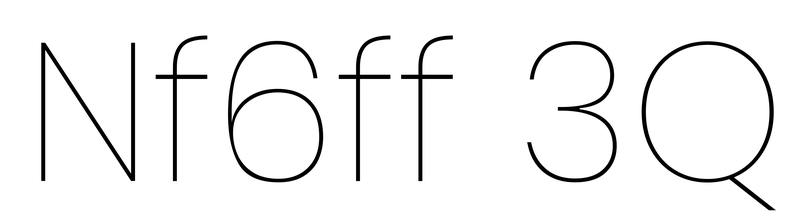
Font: Poppins-Thin